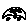
Label: car